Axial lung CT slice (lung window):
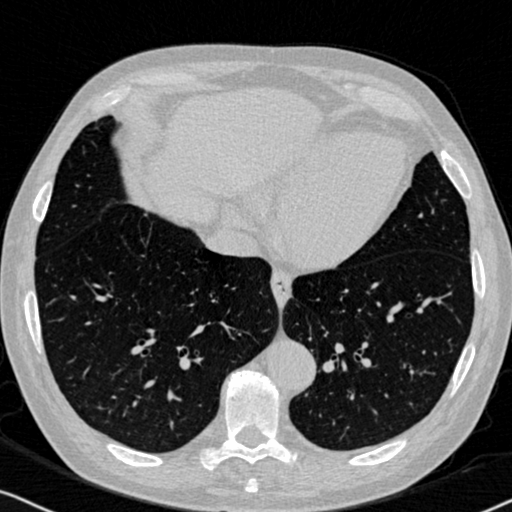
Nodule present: no